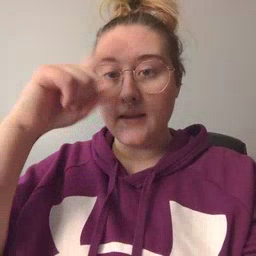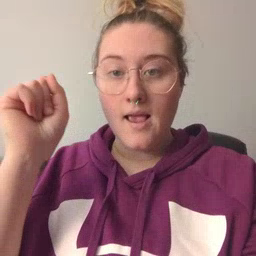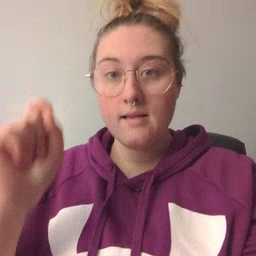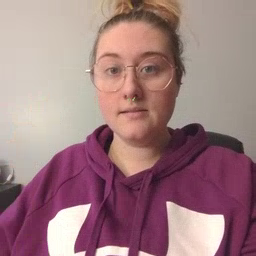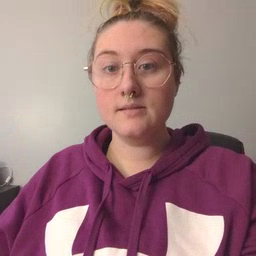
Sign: because